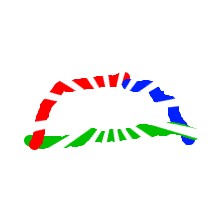
Shape: trapezoid